Question: I was looking for API functions that returns information about the virtual memory of a process to create a map like VMMap does.

I looked through debugging, process info and memory management functions though did not find anything useful.
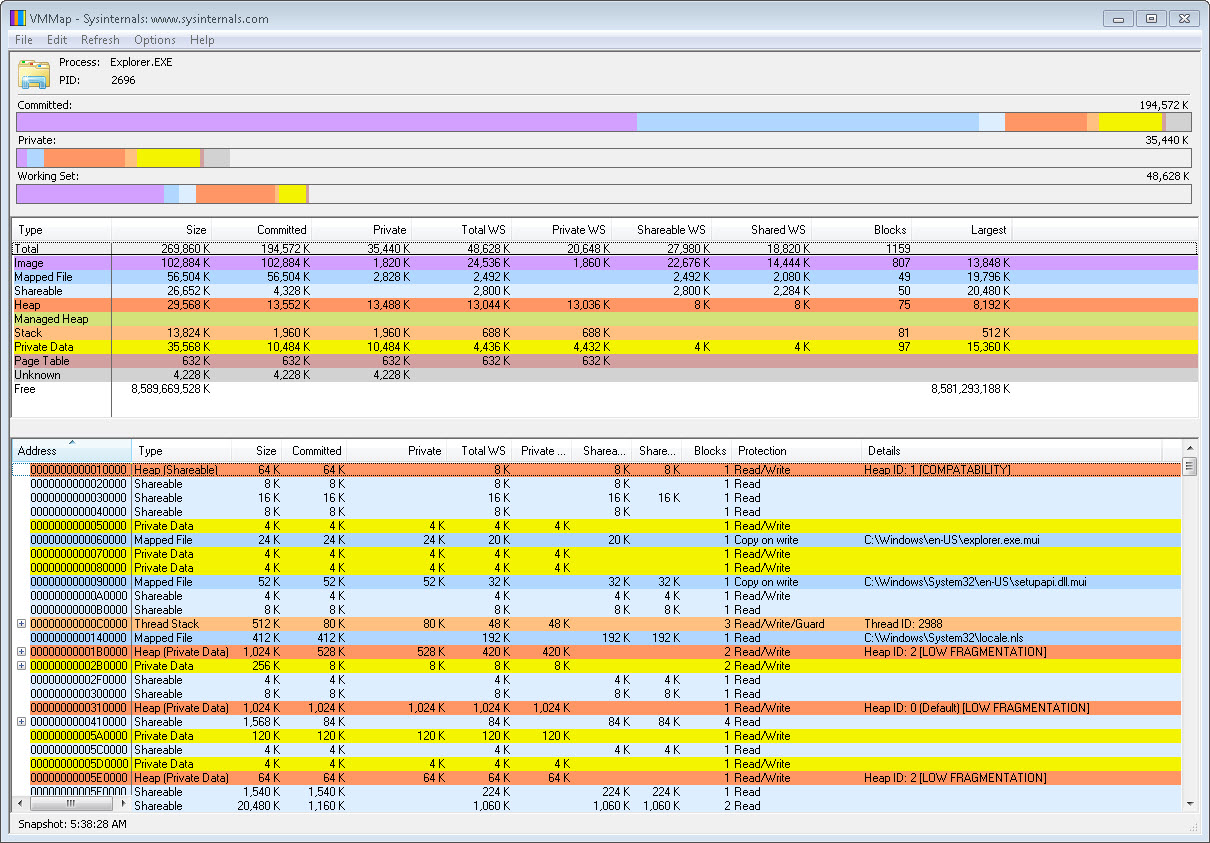
Answer: I found the answer. The <URL> function does exactly what I wanted.